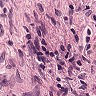
Metastatic tissue present: no